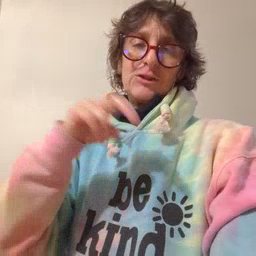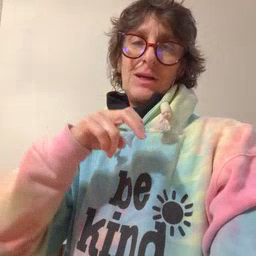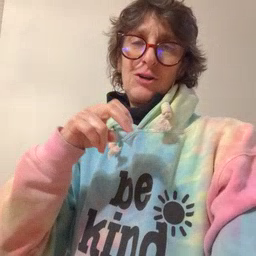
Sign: chair